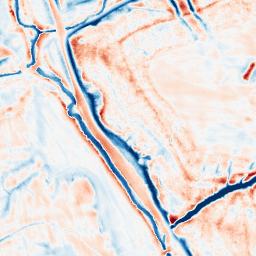
Category: edge_preserving
Decomposition family: bilateral
Decomposition parameters: d: 21
sigma_color: 25
sigma_space: 50
Upsampling method: quadratic
Upsampling parameters: scale: 8
Upsampling scale: 8